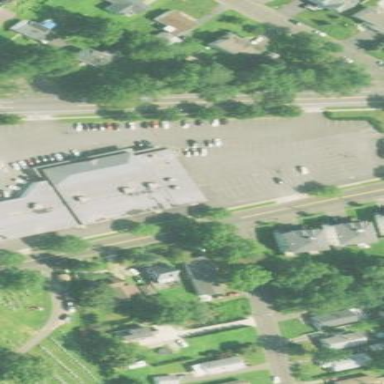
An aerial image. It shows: Retail building housing department store.